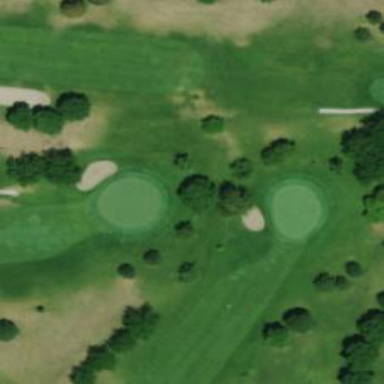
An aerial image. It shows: View of golf hole.